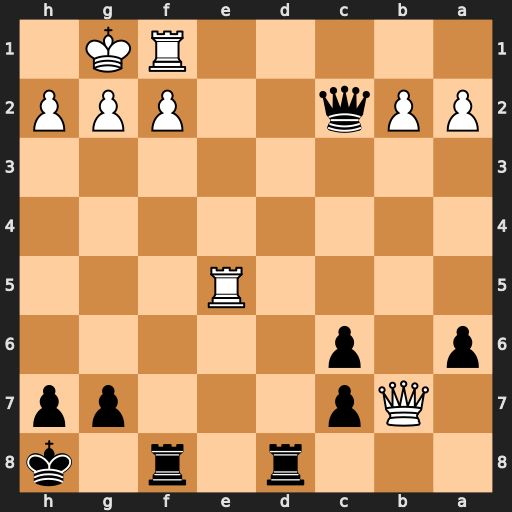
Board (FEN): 3r1r1k/1Qp3pp/p1p5/4R3/8/8/PPq2PPP/5RK1
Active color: b
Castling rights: -
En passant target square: -
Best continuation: Qxf2+ Rxf2 Rd1+ Re1 Rxe1+ Rf1 Rexf1#